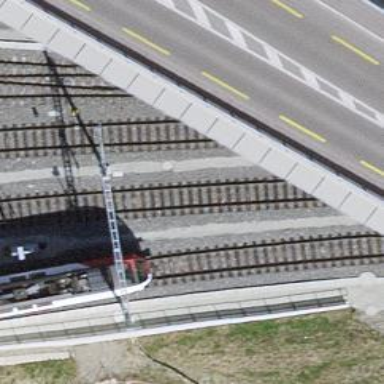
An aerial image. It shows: Railway yard with single rail track. The electrified track has contact line for power supply.